Field crop: tomato
Growth stage: 2
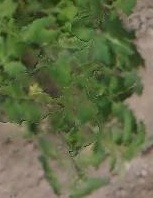
Species: tomato